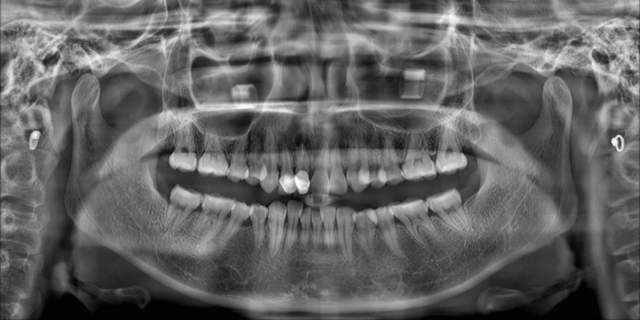
adult